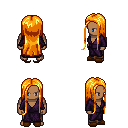
a pixel art fantasy rpg character, male body template, human, dark skin, purple robe, robe skirt, light blonde extra-long hairstyle, brown slippers, four views (front, back, left, right), 2x2 character sprite sheet, small pixel art, hard edges, no anti-aliasing